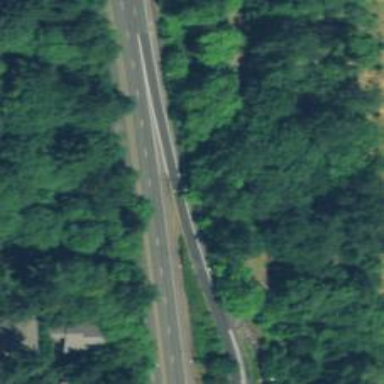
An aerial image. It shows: Expressway with asphalt surface and classified as primary highway.